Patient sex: M
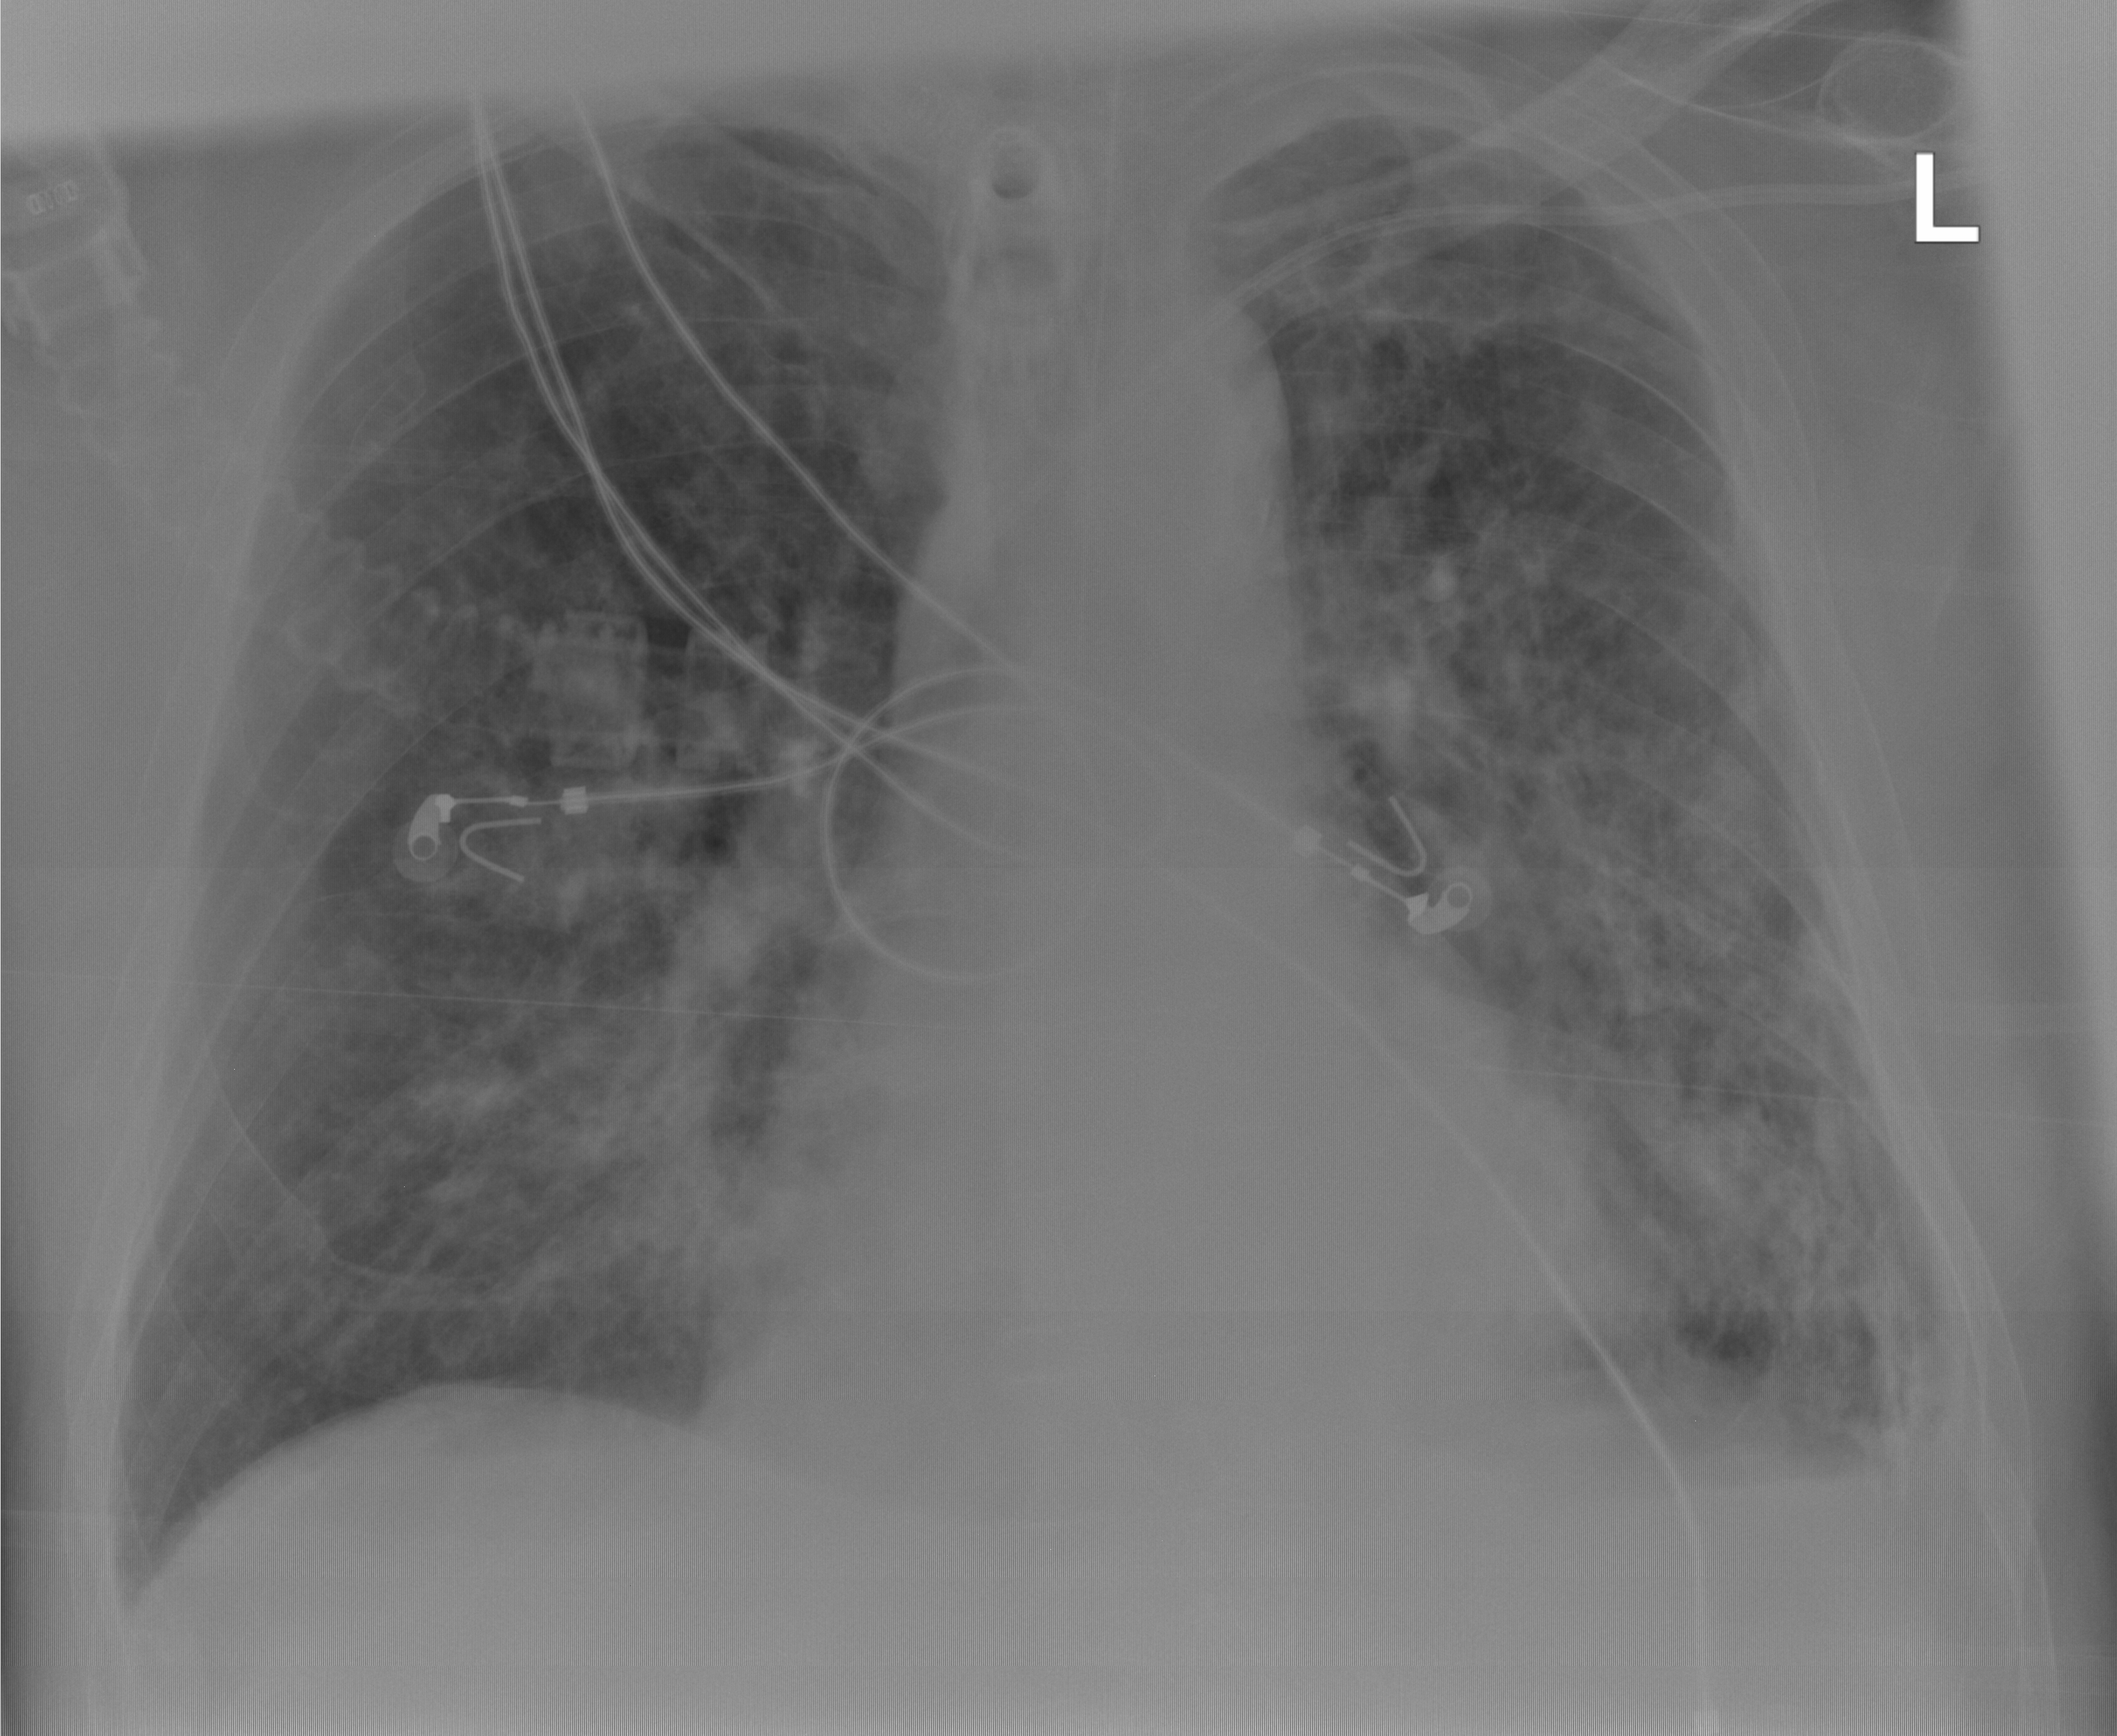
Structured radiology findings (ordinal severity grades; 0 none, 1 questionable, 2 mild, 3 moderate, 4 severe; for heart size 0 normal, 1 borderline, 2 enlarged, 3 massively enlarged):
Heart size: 0
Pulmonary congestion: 3
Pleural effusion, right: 0
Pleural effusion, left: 2
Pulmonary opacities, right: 3
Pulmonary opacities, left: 4
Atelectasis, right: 1
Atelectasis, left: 1